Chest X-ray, PA view. Patient: 70 years old, sex M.
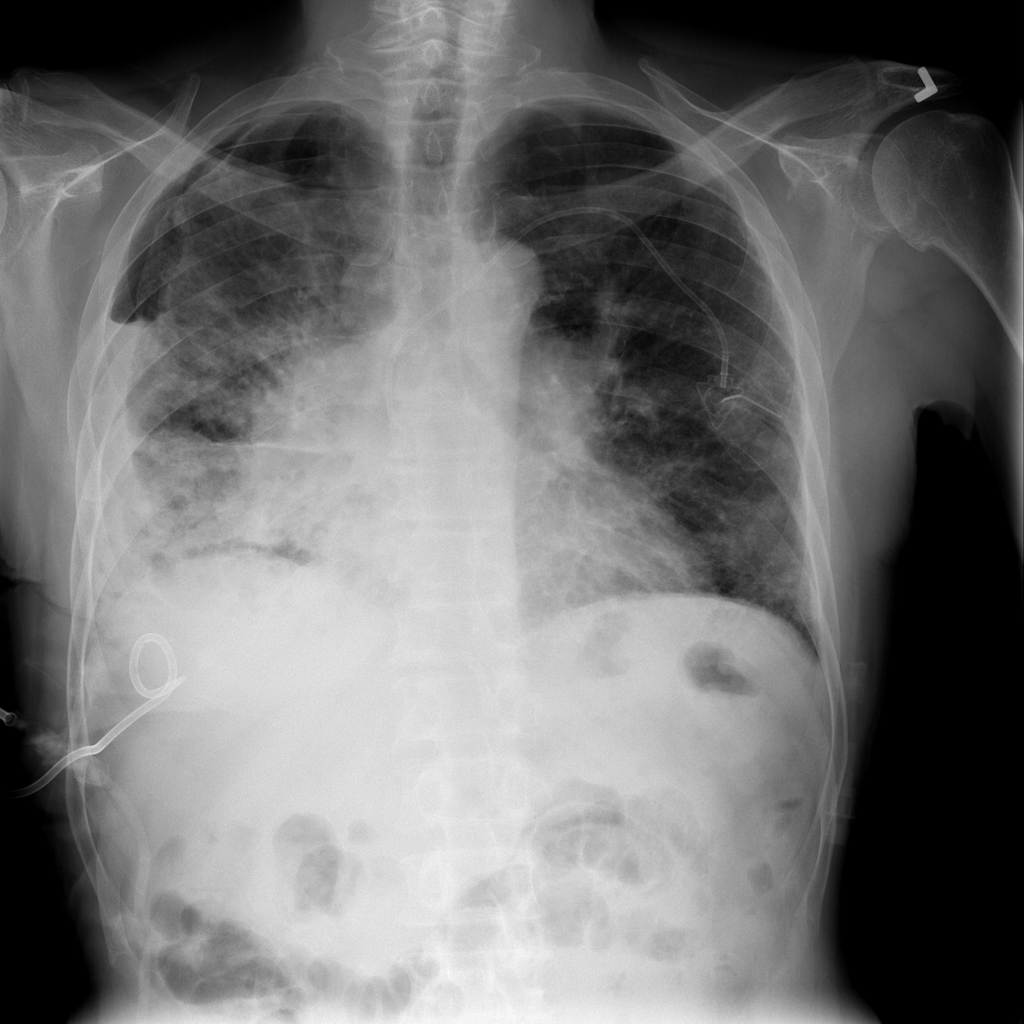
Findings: No Finding